Question: I am trying to implement a flexbox solution to display an inline mailbox system for a site that is in development. The basic design I need to implement is displayed in the wireframe :

The zone with the red border is where I need to implement the flexbox.
As the development is done with Laravel Blade Tempting engine, we're using included files to generate the content of the three panes (left mailboxes, middle email list and right email viewer).
The basic code structure is as follows:
This first code snippet sets up the view for the Inbox:
'''
@extends('layouts.master')
@section('content')
<div class="content-container" ng-app="cs" ng-controller="MessagingCtrl">
<div class="content-pane message-centre">
<div class="row email-container">
<div class="col-xs-12 header">
<h3>Message Centre</h3>
</div>
</div>
<div class="row email-panes">
<div class="col-xs-2 mailboxes">
@include('messages.partials.sidebar', ['active' => 'inbox'])
</div>
<div class="col-xs-3 emails">
@include('messages.partials.message-list')
</div>
<div class="col-xs-7 email-viewer">
@if(isset($message_opened))
@include('messages.partials.message', ['message' => $message_opened])
@endif
</div>
</div>
</div>
</div>
@stop
@section('scripts')
{{HTML::script('assets/js/modules/cs.js')}}
{{HTML::script('assets/js/app/configurations/messaging.js')}}
{{HTML::script('assets/js/app/controllers/MessagingCtrl.js')}}
@stop
'''
As you can see, we're using to include the three vertical panes. The mailboxes is a simple structure of 2 divs with 'a' links. Clicking on one of them displays the list of emails in the middle pane which enumerates the emails as unordered list items. Finally, clicking on one of those items will display the contents of the selected email in the large right pane.
I need to make sure that the three panes or columns are of equal height, and as we know, css has limitations in sizing adjacent divs to be of equal height. Thus flexbox to the rescue.
My question is regarding how flexbox is supported in bootstrap 3, and if there are any special considerations I need to make in implementing flexbox. I have the following basic css (LESS) mixins:
'''
.flexbox() {
display: -webkit-box;
display: -moz-box;
display: -ms-flexbox;
display: -webkit-flex;
display: flex;
}
.flex(@values) {
-webkit-box-flex: @values;
-moz-box-flex: @values;
-webkit-flex: @values;
-ms-flex: @values;
flex: @values;
}
.order(@val) {
-webkit-box-ordinal-group: @val;
-moz-box-ordinal-group: @val;
-ms-flex-order: @val;
-webkit-order: @val;
order: @val;
}
.wrapper {
.flexbox();
}
.item {
.flex(1 200px);
.order(2);
}
'''
Specifically, I need some advice and help on how to implement the LESS to accommodate the bootstrap grid.
Any advice would be appreciated.
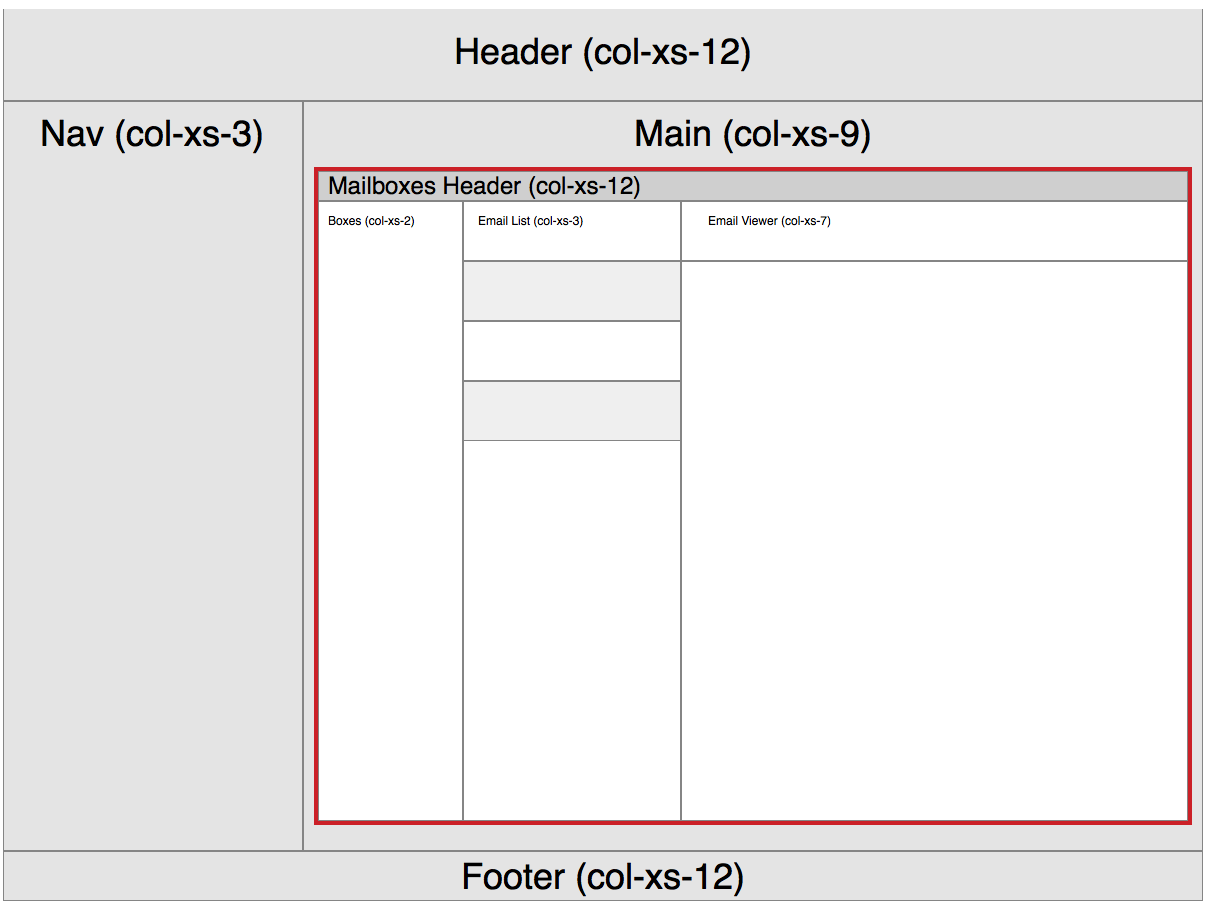
Answer: I think one option will be to overwrite the bootstrap CSS for your flexbox area.
As far as i understand you can apply the following CSS code after (or at the end of) the Bootstrap CSS code:
'''
.row.email-panes {
display: flex;
}
.row.email-panes .col-xs-2{
flex-grow:2;
background-color: green;
}
.row.email-panes .col-xs-3
{
flex-grow:3;
}
.row.email-panes .col-xs-7{
flex-grow:7;
background-color: red;
}
'''
Or Less (with some nesting):
'''
.row.email-panes {
display: flex;
.col-xs-2{
flex-grow:2;
background-color: green;
}
.col-xs-3
{
flex-grow:3;
}
.col-xs-7{
flex-grow:7;
background-color: red;
}
}
'''
demo: <URL>
Cause you overwrite the Bootstrap's grid classes you will have a fallback for browsers that not support the flexbox too.
My code does not contain vendor prefixes. In your example you use mixins to set these vendor prefixes. Using (a) autoprefix post processor seems to be better practice by consensus of the community. also see <URL>